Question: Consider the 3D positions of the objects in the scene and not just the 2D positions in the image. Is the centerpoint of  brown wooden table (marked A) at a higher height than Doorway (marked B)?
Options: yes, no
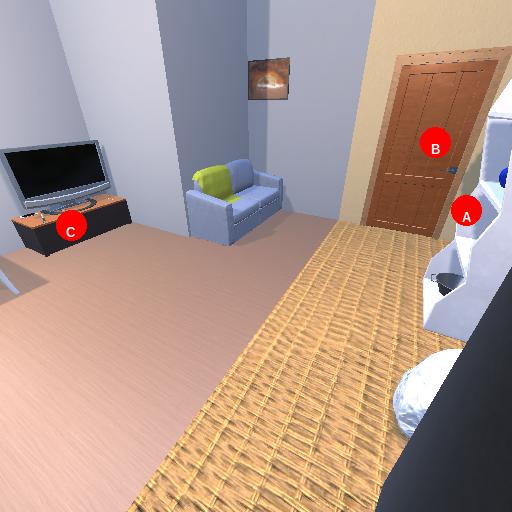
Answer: yes